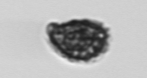
Label: Syracosphaera_pulchra